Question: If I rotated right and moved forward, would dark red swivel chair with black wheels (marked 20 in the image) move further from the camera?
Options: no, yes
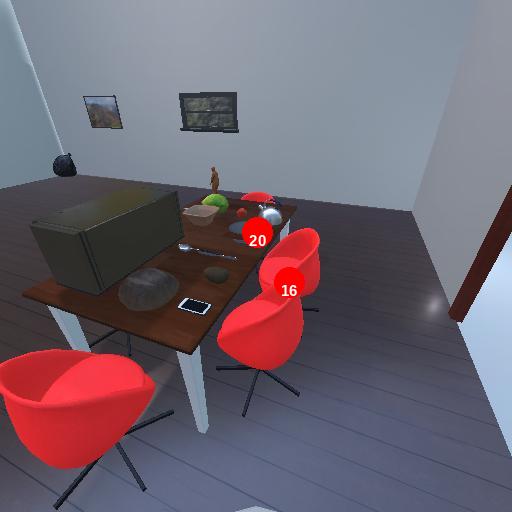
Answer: no